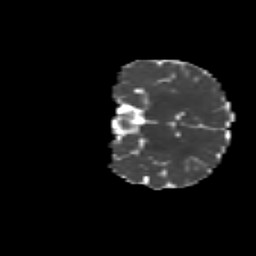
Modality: MD
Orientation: coronal
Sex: female
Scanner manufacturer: siemens
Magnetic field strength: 3 T
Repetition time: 5 s
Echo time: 0.071 s